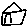
Label: house